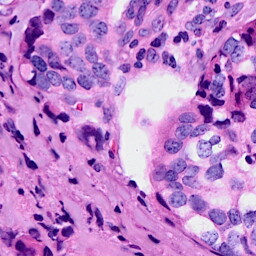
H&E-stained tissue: Breast